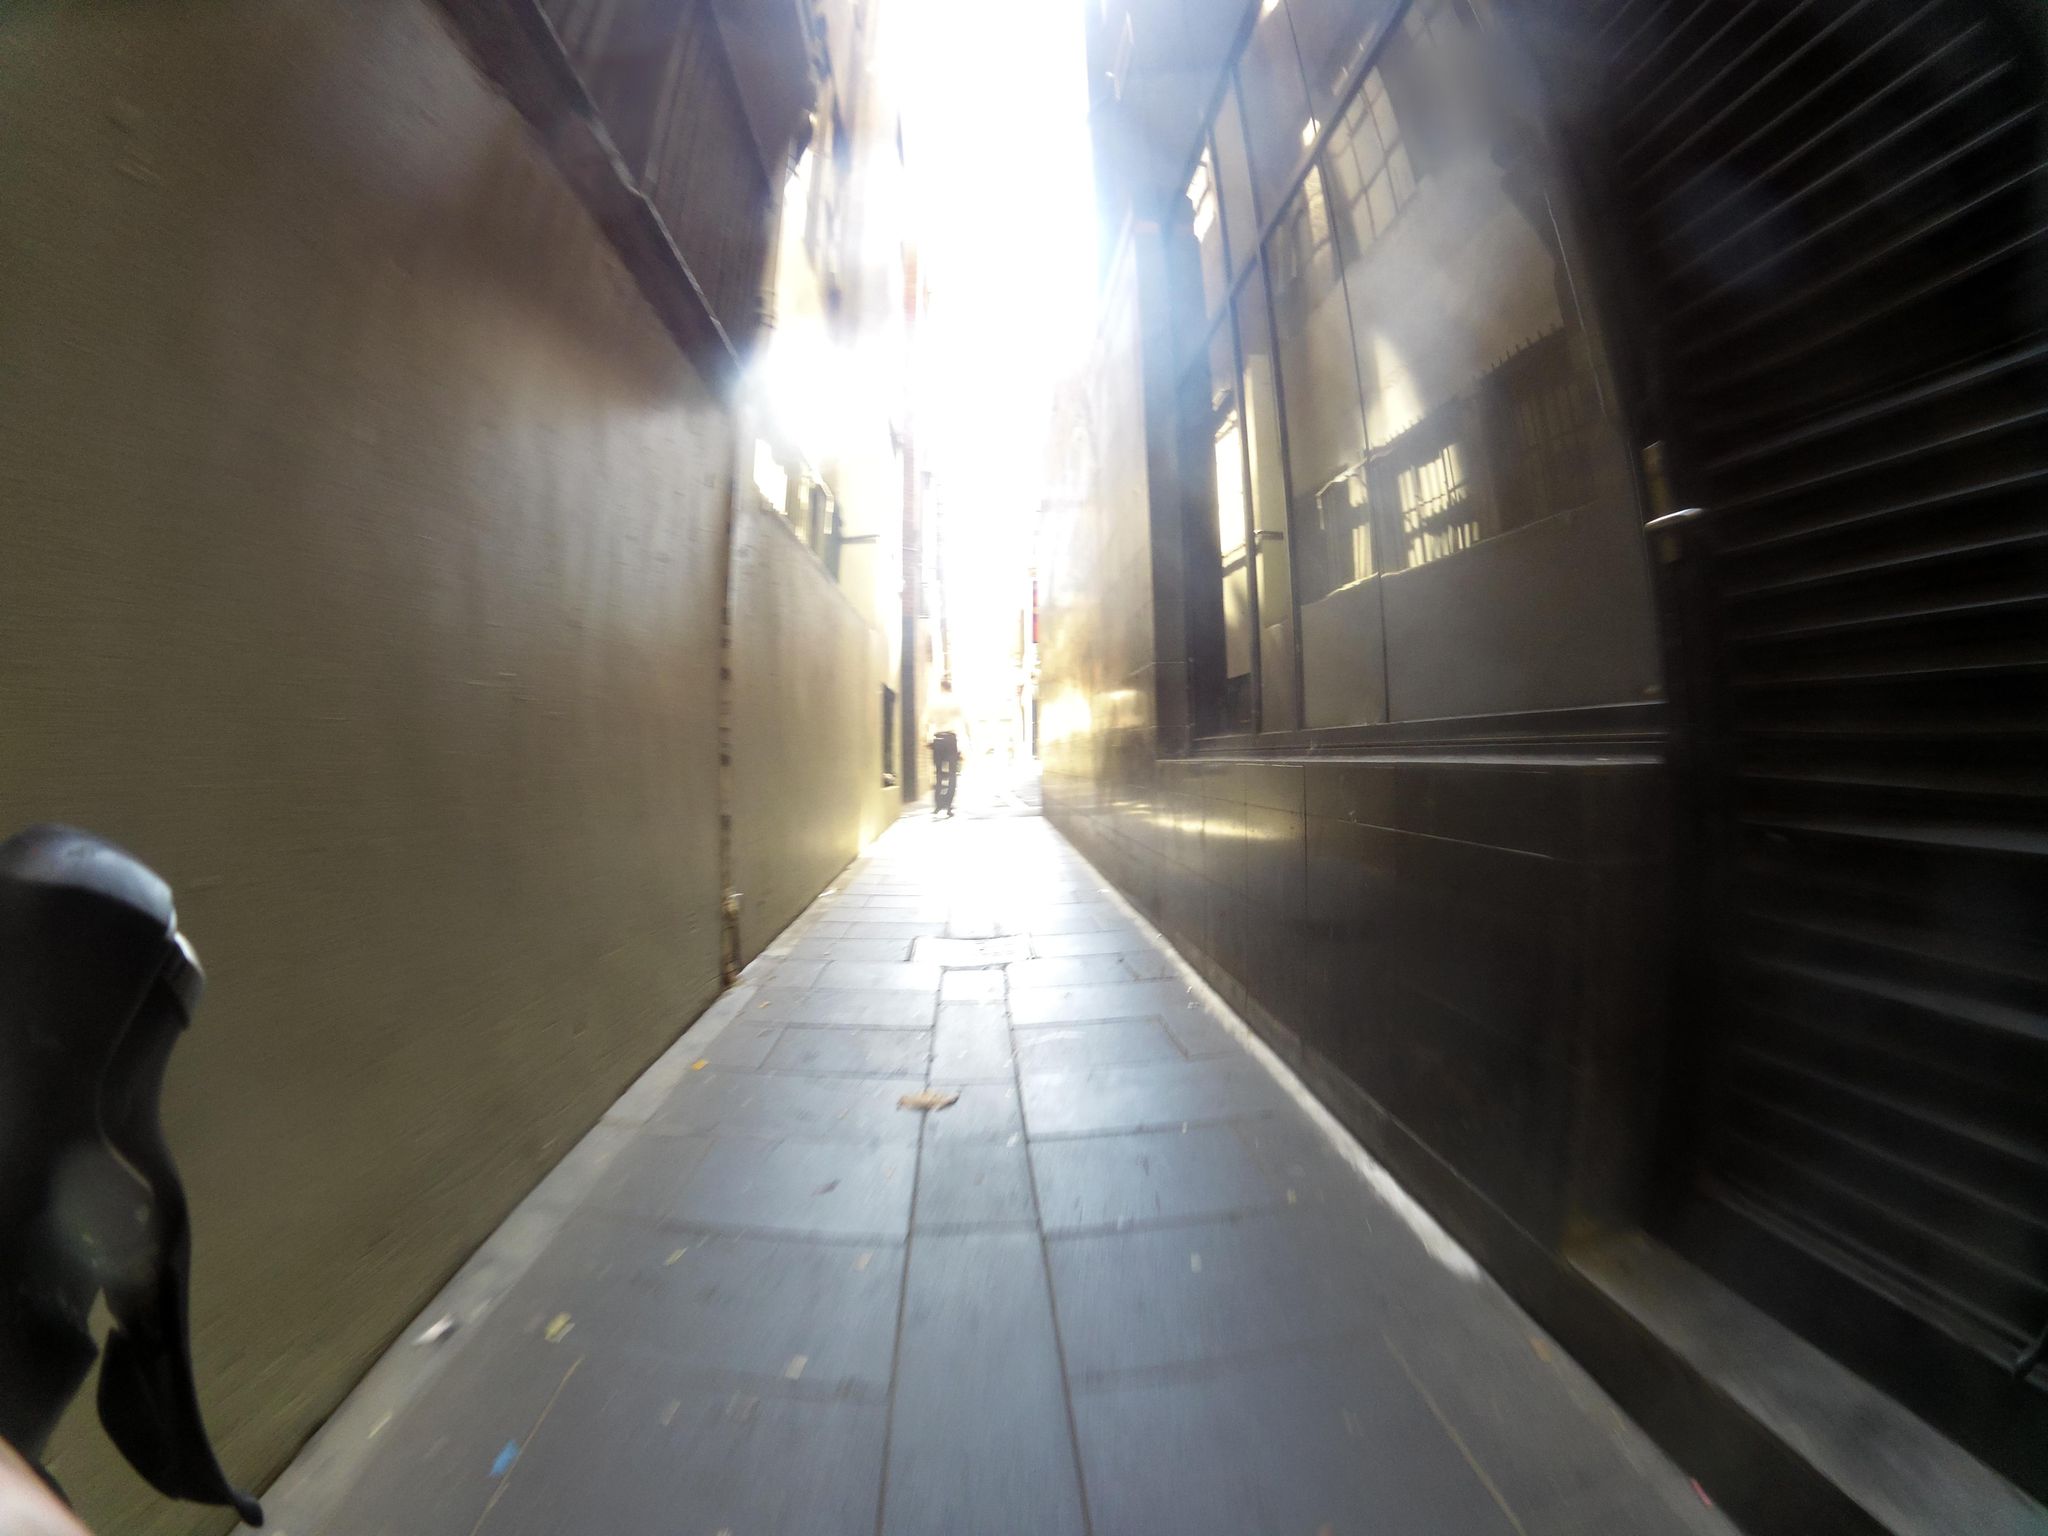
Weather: clear
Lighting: day
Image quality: slightly poor
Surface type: cycling surface
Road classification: pedestrian, service
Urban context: urban centre
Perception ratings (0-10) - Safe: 2.98, Lively: 4.96, Beautiful: 5.81, Boring: 5.95, Depressing: 3.87, Wealthy: 2.66